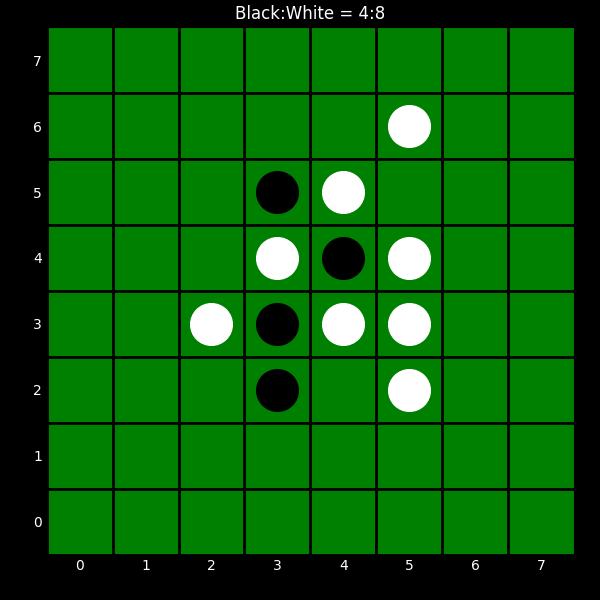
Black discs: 4
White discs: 8